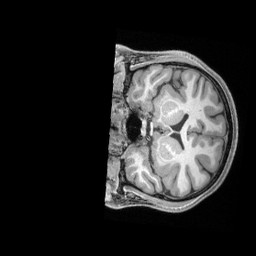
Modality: T1w
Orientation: coronal
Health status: healthy
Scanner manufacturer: siemens
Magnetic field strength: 3 T
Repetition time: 2.4 s
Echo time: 0.00201 s